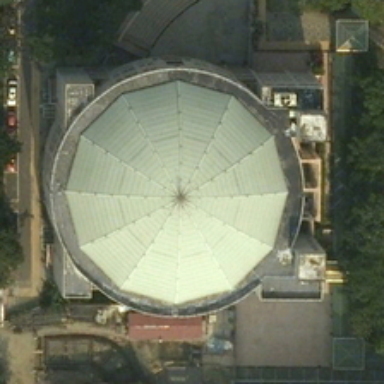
Some green trees and several buildings are around a circle center .